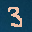
Label: 3